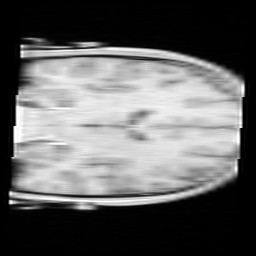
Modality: FLASH
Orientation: coronal
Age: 18
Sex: male
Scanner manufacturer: siemens
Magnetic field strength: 3 T
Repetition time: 0.245 s
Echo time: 0.0026 s